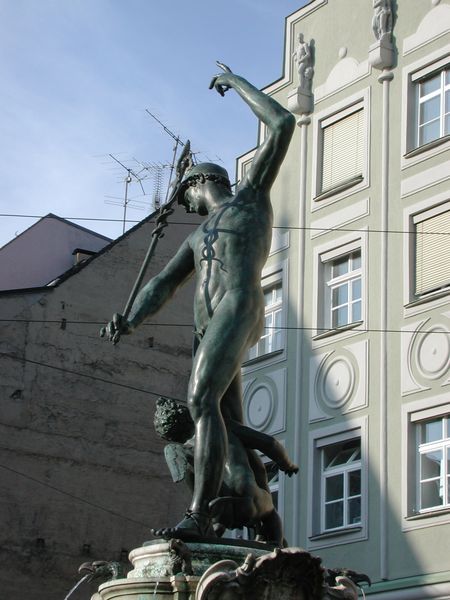
Titel: Merkurbrunnen in Augsburg
Künstler: Adriaen de Vries
Standort: Augsburg, Moritzplatz (EU - D - B)
Schlagwörter: himmel, mann, nackt, menschen, bewegung, fenster, gebäude, haus, brunnen, engel, statue, fassade, bronze, podest, junge, streit, strafe, schmerz, merkur, brandmauer, augsburg, folter, bestrafung, de vries, branmauer